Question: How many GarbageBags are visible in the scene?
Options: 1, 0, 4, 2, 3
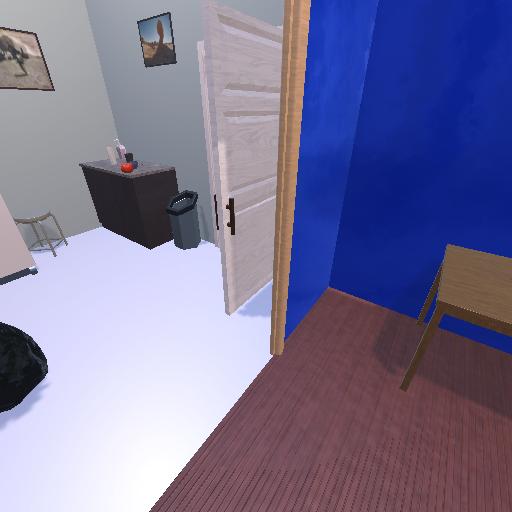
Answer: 1